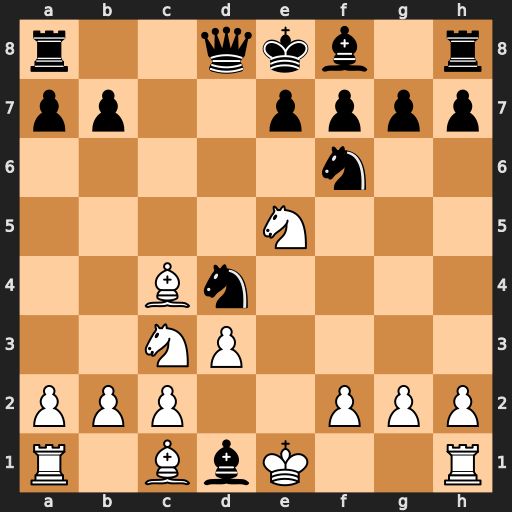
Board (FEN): r2qkb1r/pp2pppp/5n2/4N3/2Bn4/2NP4/PPP2PPP/R1BbK2R
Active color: w
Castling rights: KQkq
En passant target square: -
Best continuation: Bxf7#